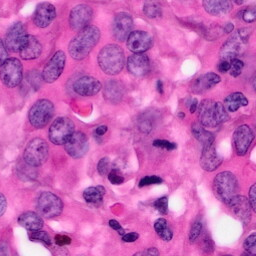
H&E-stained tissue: Pancreatic